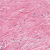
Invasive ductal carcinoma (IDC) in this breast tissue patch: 0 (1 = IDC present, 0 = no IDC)